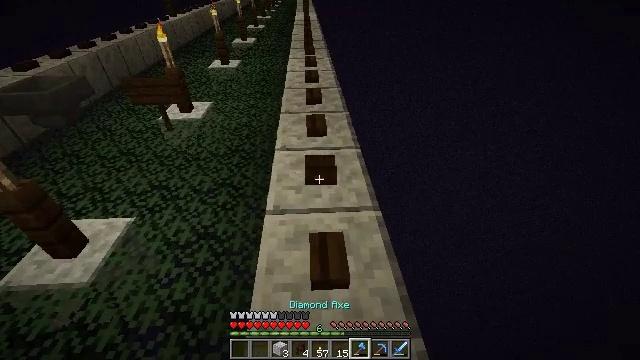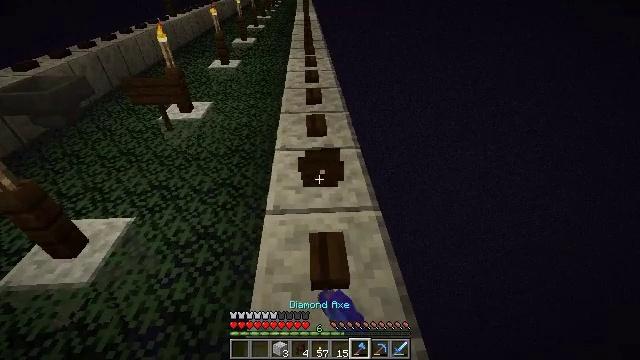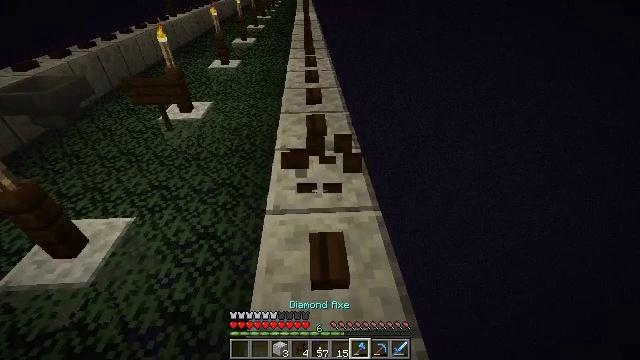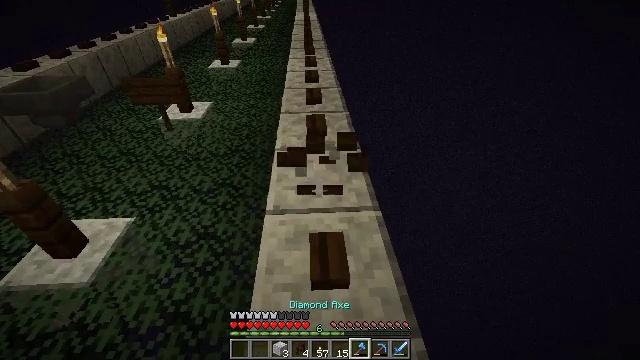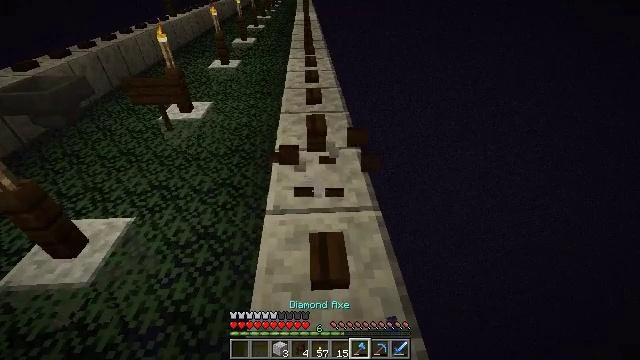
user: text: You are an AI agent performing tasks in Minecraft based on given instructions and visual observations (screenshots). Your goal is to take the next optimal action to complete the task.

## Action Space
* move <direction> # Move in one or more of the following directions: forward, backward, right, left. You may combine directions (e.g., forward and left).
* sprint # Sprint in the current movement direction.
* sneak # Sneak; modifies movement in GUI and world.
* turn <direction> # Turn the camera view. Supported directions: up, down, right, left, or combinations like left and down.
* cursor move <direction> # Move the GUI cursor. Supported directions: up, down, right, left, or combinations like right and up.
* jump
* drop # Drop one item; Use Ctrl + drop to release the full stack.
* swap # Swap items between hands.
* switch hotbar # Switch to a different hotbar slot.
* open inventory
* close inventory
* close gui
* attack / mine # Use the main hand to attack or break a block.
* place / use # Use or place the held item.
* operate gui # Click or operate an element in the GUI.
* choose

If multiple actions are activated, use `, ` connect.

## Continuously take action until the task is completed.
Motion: motion action
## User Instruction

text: Collect the dark oak button by left-clicking on it.
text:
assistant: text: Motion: attack / mine
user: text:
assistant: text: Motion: attack / mine
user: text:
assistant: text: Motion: attack / mine
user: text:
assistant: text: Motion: attack / mine
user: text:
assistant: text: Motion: attack / mine